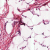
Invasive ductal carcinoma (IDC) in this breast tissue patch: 0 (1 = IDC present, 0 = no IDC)